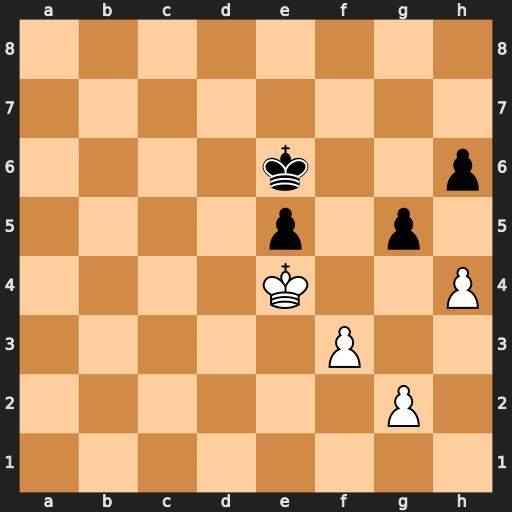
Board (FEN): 8/8/4k2p/4p1p1/4K2P/5P2/6P1/8
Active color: w
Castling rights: -
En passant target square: -
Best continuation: hxg5 hxg5 g4 Kf6 Kd5